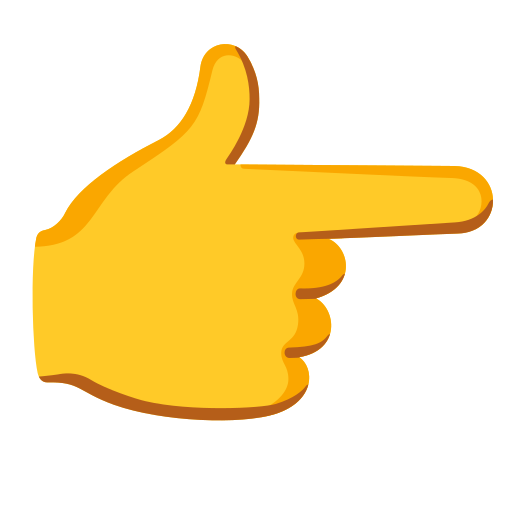
Emoji: 👉